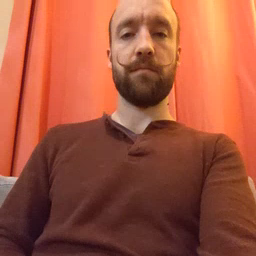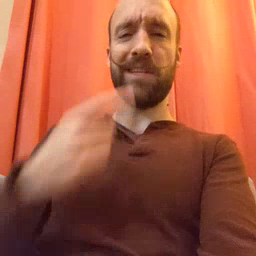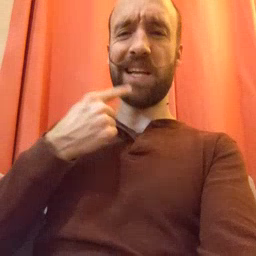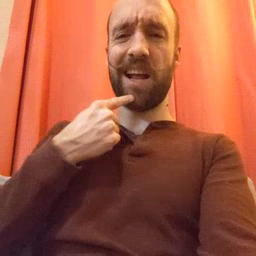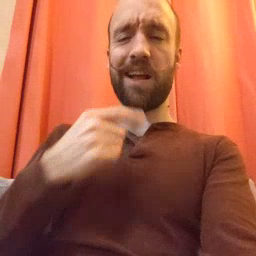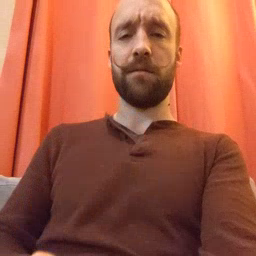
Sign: say